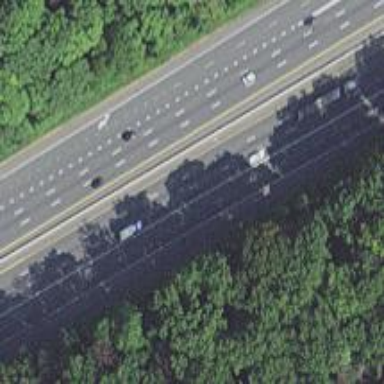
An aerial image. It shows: Motorway junction.